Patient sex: M
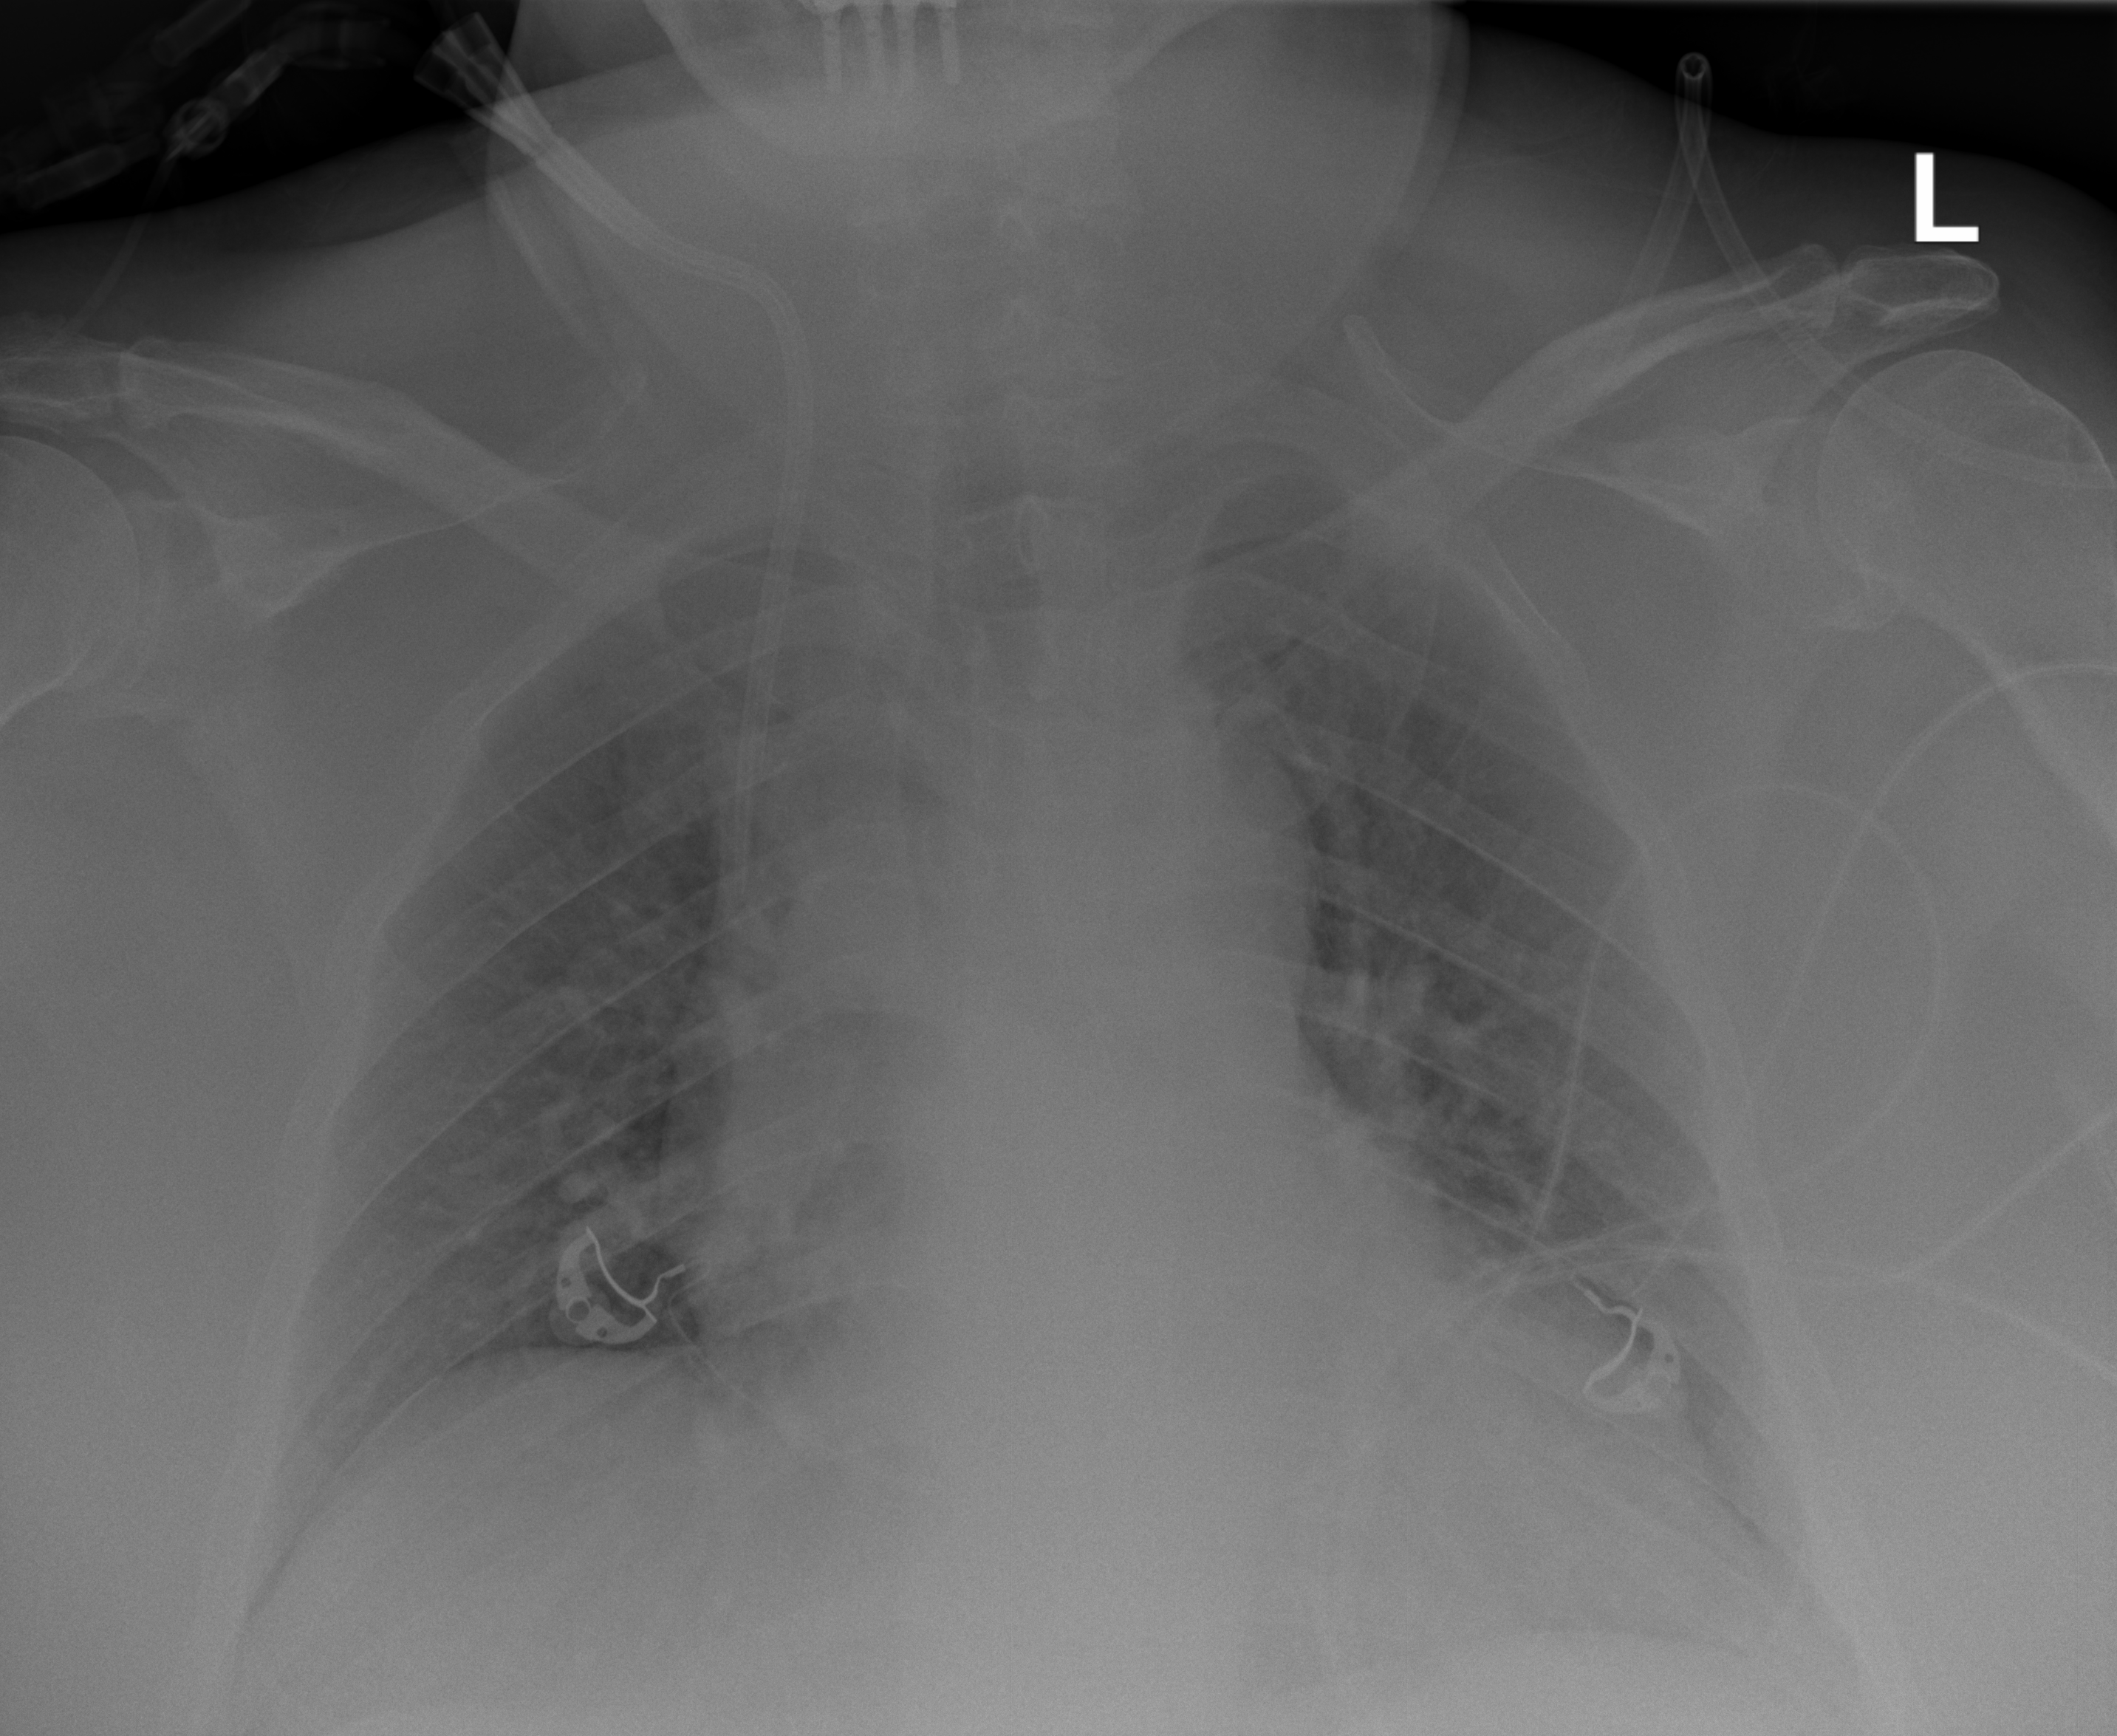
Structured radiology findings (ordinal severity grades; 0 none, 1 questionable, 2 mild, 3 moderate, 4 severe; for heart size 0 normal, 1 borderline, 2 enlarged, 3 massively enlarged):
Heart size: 3
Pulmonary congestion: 0
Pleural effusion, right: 0
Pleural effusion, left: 0
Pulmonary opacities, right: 0
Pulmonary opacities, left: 0
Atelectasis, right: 2
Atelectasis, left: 1